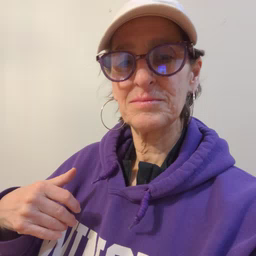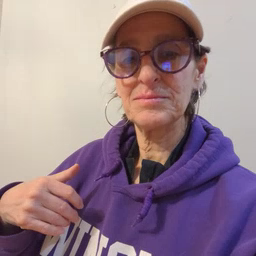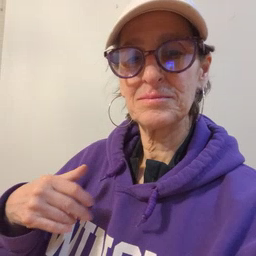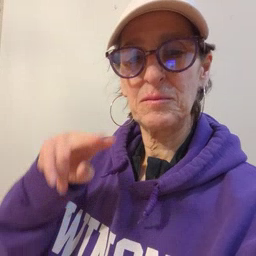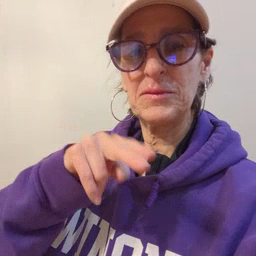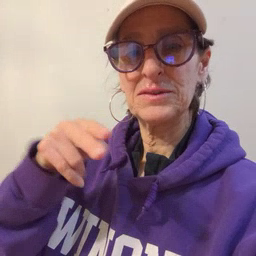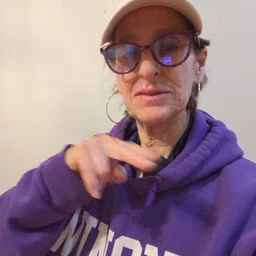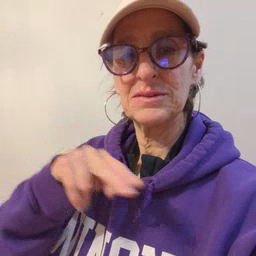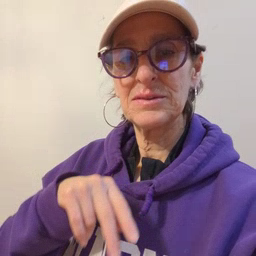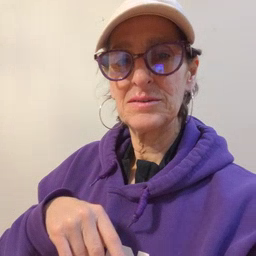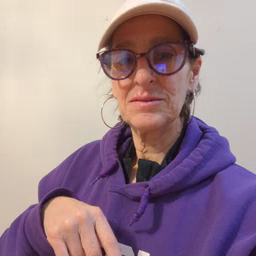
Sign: puzzle